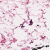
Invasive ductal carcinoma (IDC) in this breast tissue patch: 0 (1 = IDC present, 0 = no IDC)